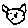
Label: cat